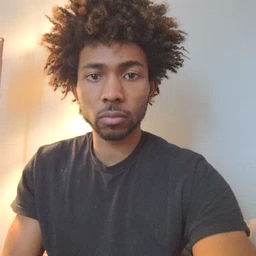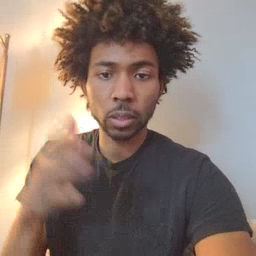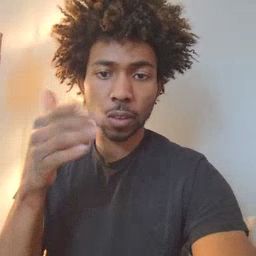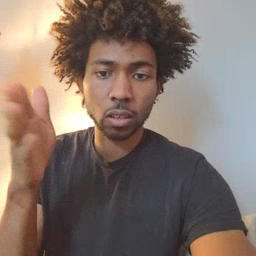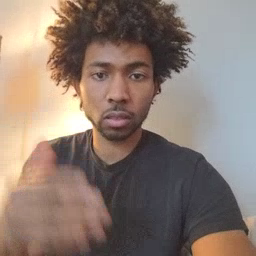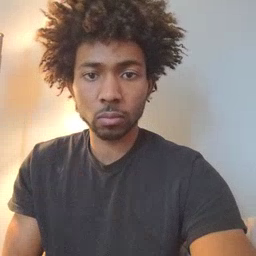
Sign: flag